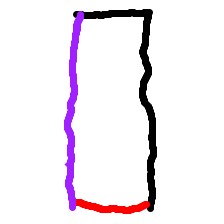
Shape: rectangle